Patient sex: F
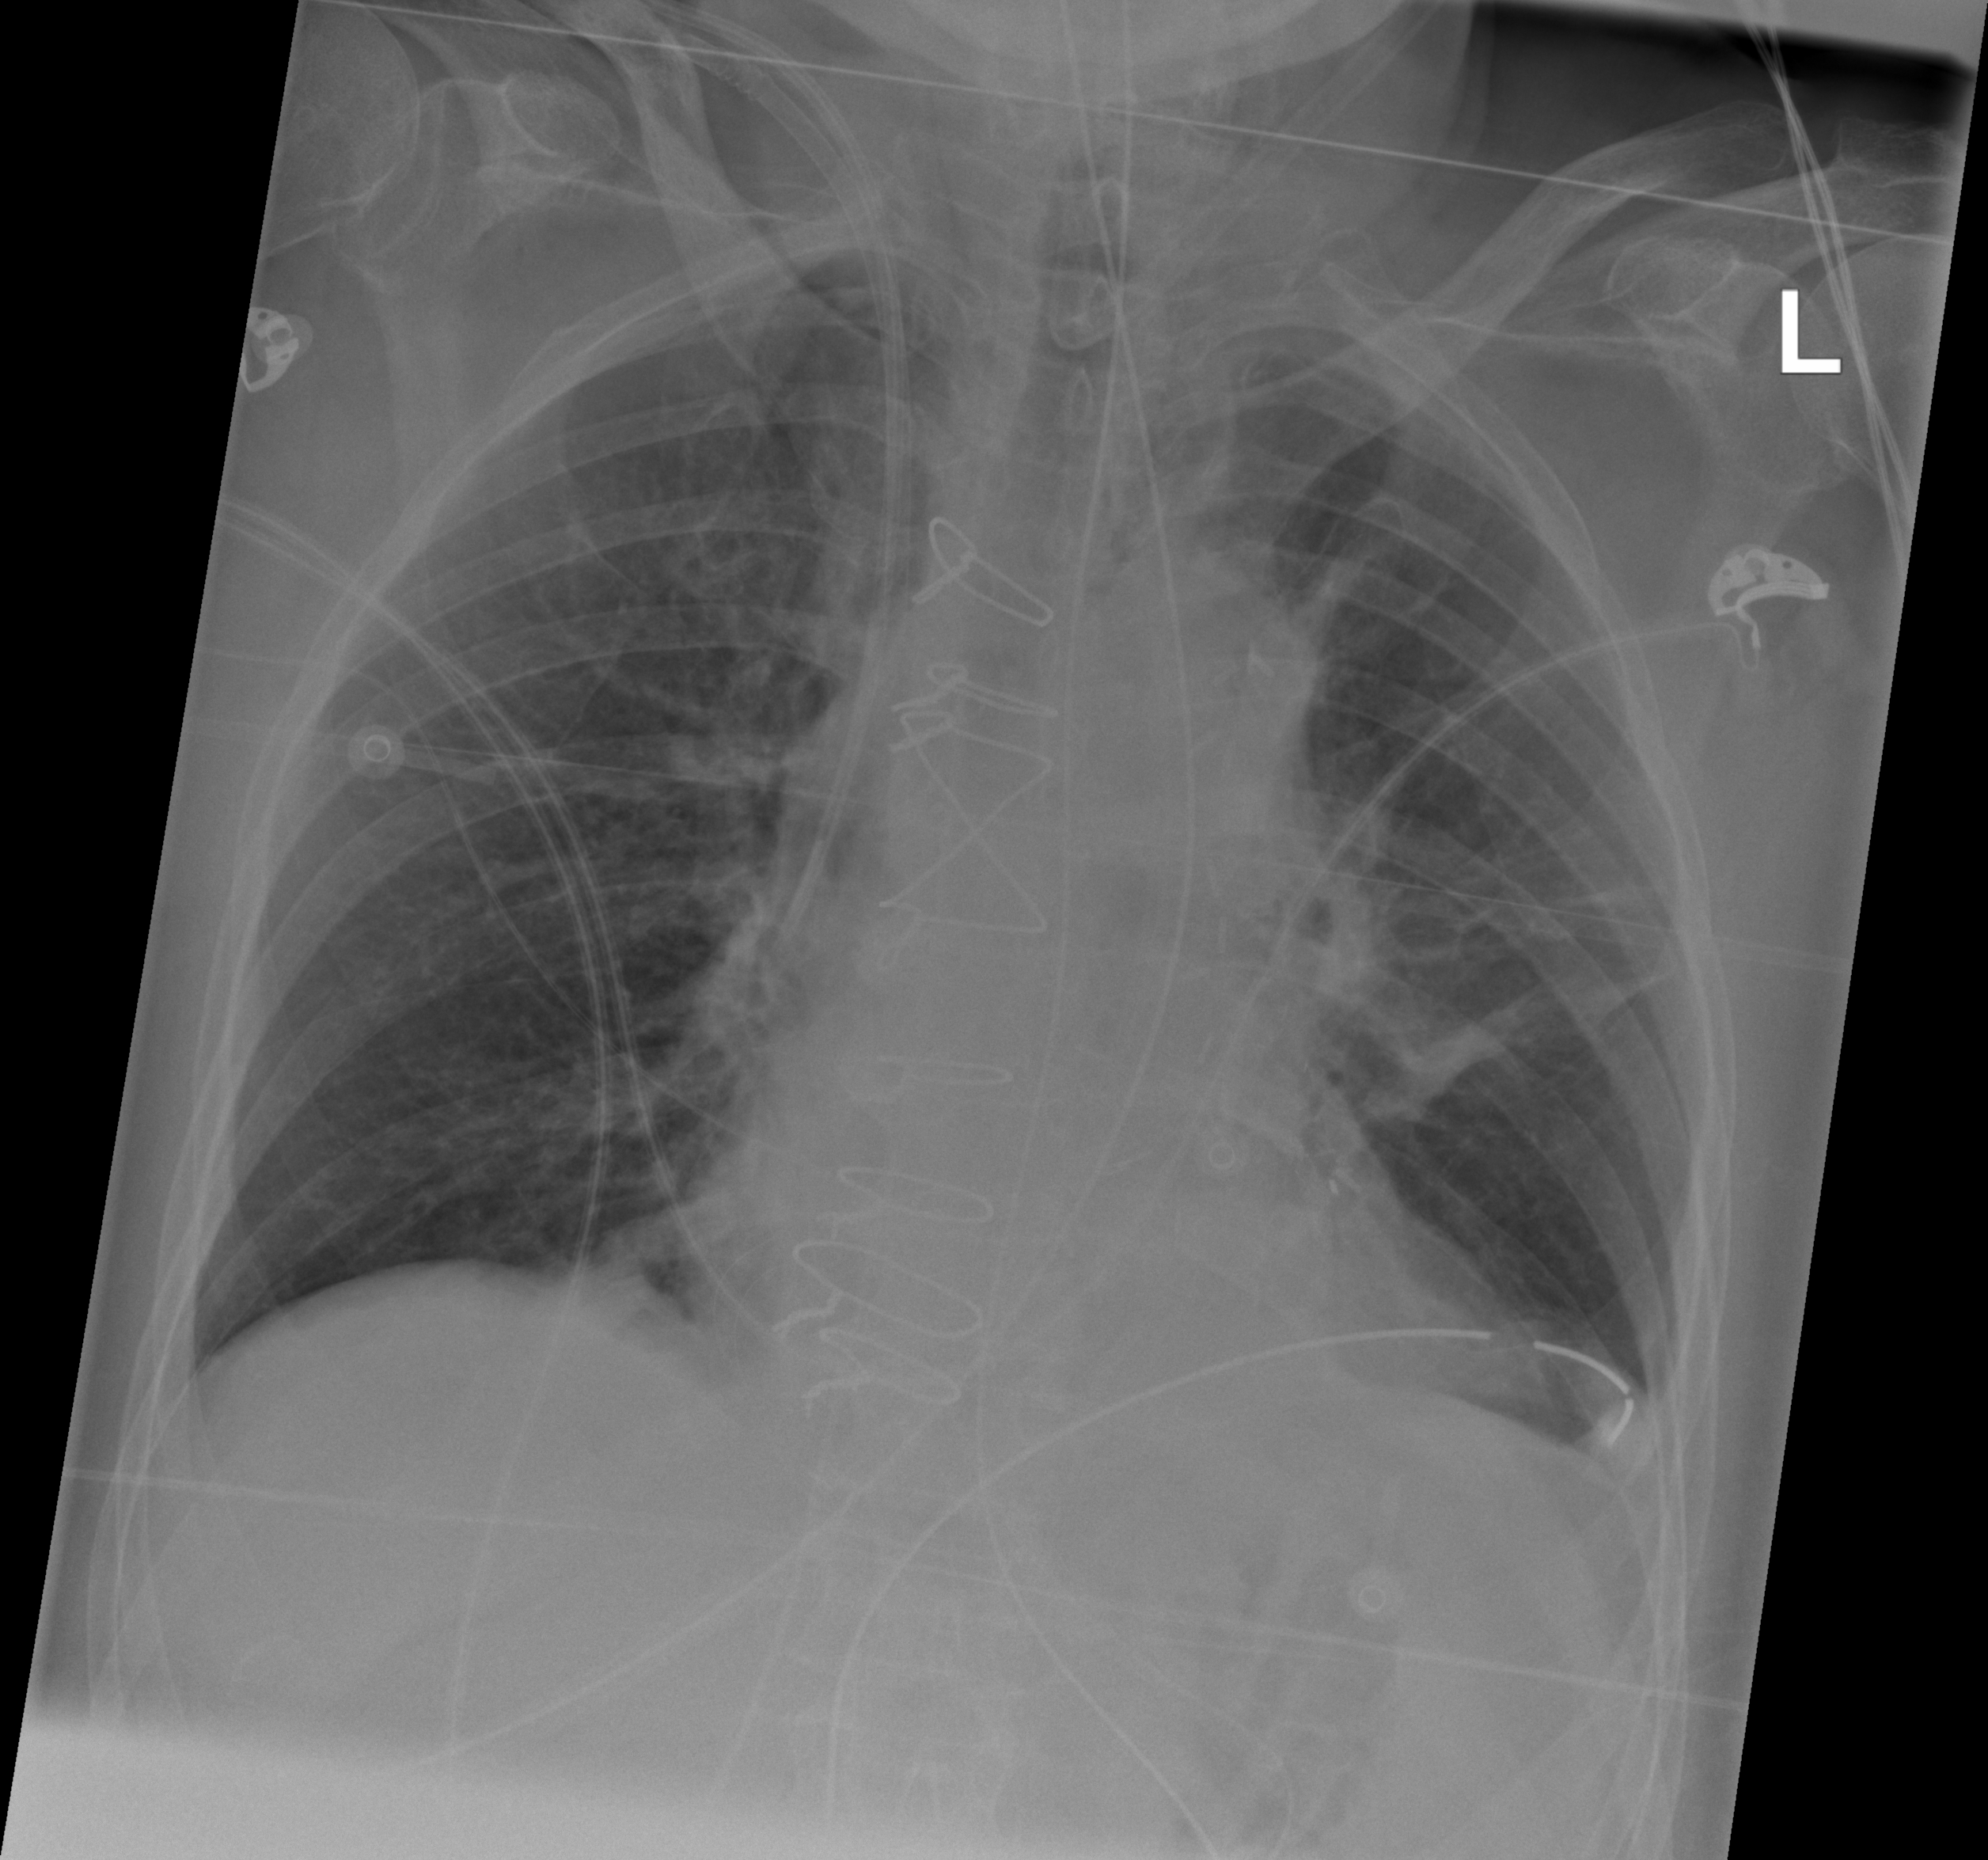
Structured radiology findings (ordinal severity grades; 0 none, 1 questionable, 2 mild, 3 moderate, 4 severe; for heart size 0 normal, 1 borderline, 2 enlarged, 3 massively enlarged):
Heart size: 2
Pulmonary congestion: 0
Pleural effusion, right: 0
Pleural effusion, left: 0
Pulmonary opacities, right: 0
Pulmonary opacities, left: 0
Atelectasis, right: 0
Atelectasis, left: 2